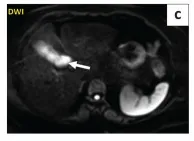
High signal is observed within the lesion on the axial b-1000 DWI image.
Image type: radiology (mri)